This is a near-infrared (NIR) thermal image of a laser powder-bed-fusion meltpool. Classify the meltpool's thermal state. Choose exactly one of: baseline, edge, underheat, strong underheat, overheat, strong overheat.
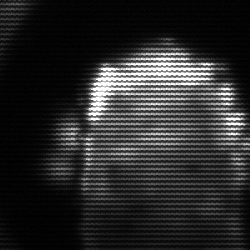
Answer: baseline